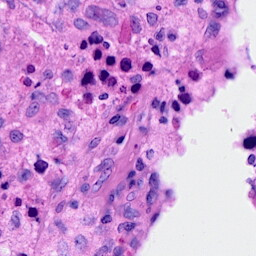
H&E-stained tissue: Breast